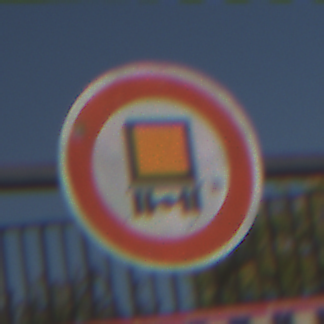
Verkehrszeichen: VerbotKennzeichnungspflichtigeKraftfahrzeugeGefaehrlicheGueter
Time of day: MorningAfternoon
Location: Outdoor (Special)
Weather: PartlyCloudy
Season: NotSpecified
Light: Natural